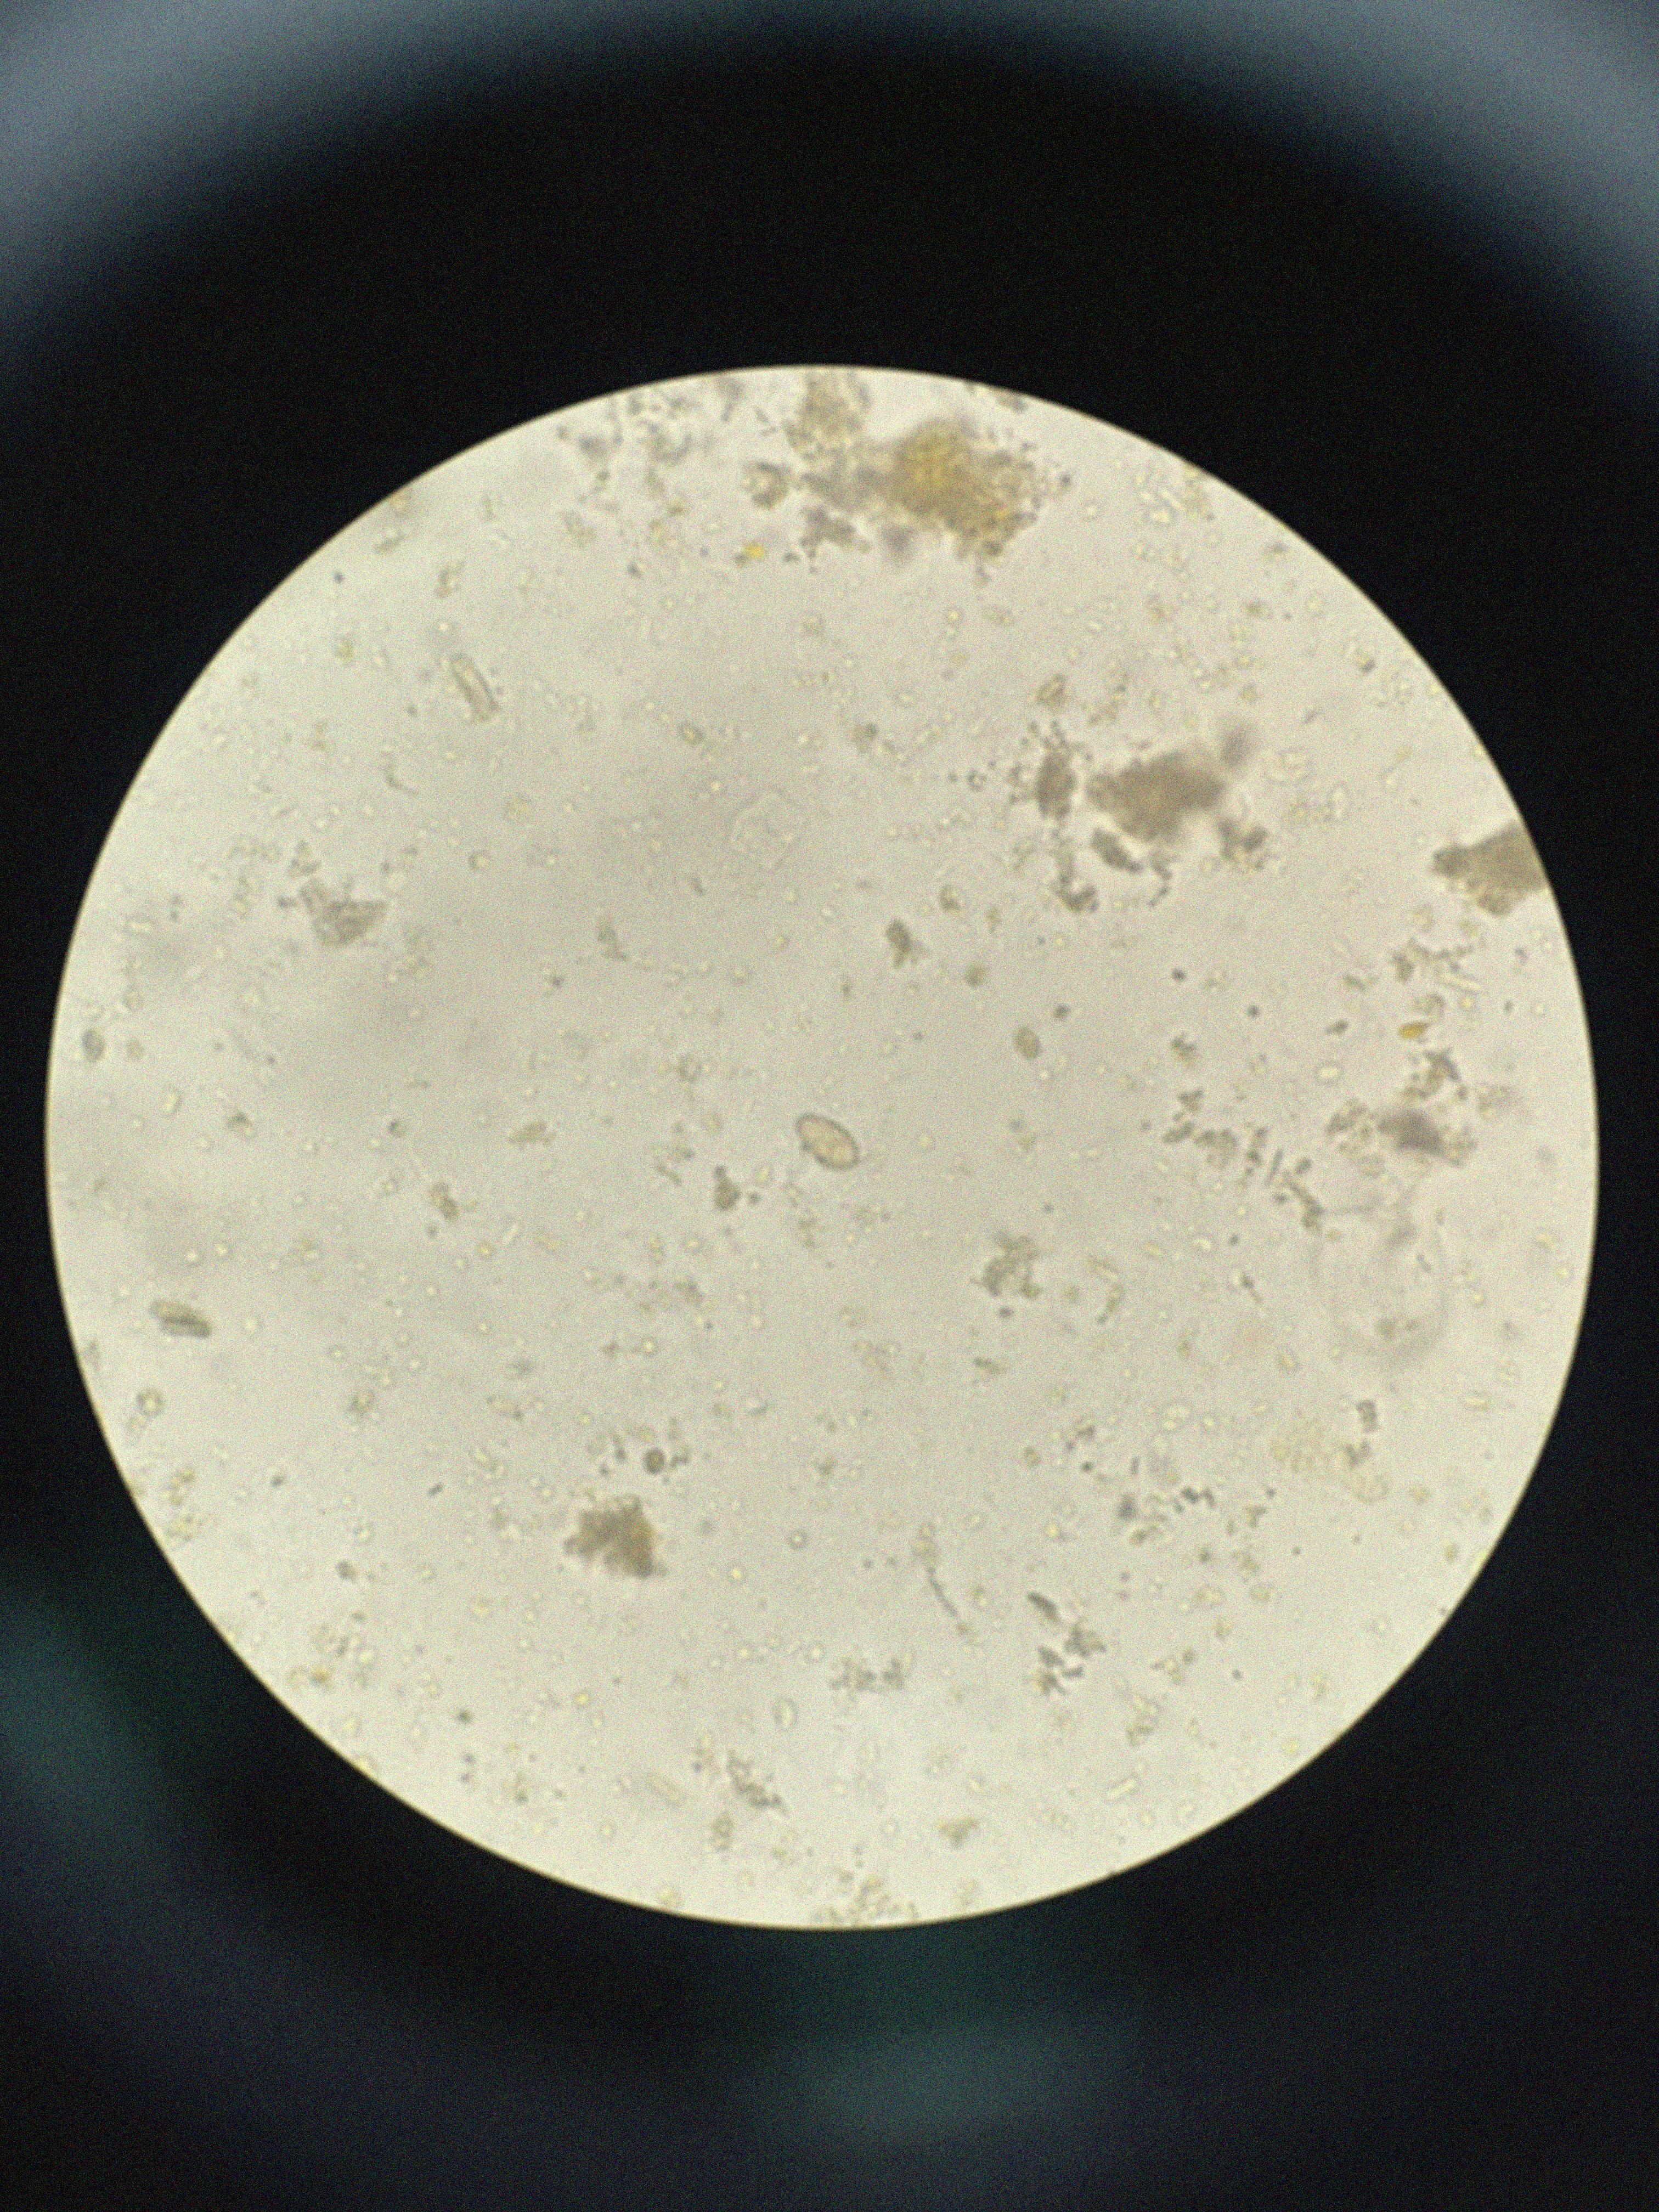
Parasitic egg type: Opisthorchis viverrine